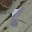
Label: 8